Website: apple
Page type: customer-info-address
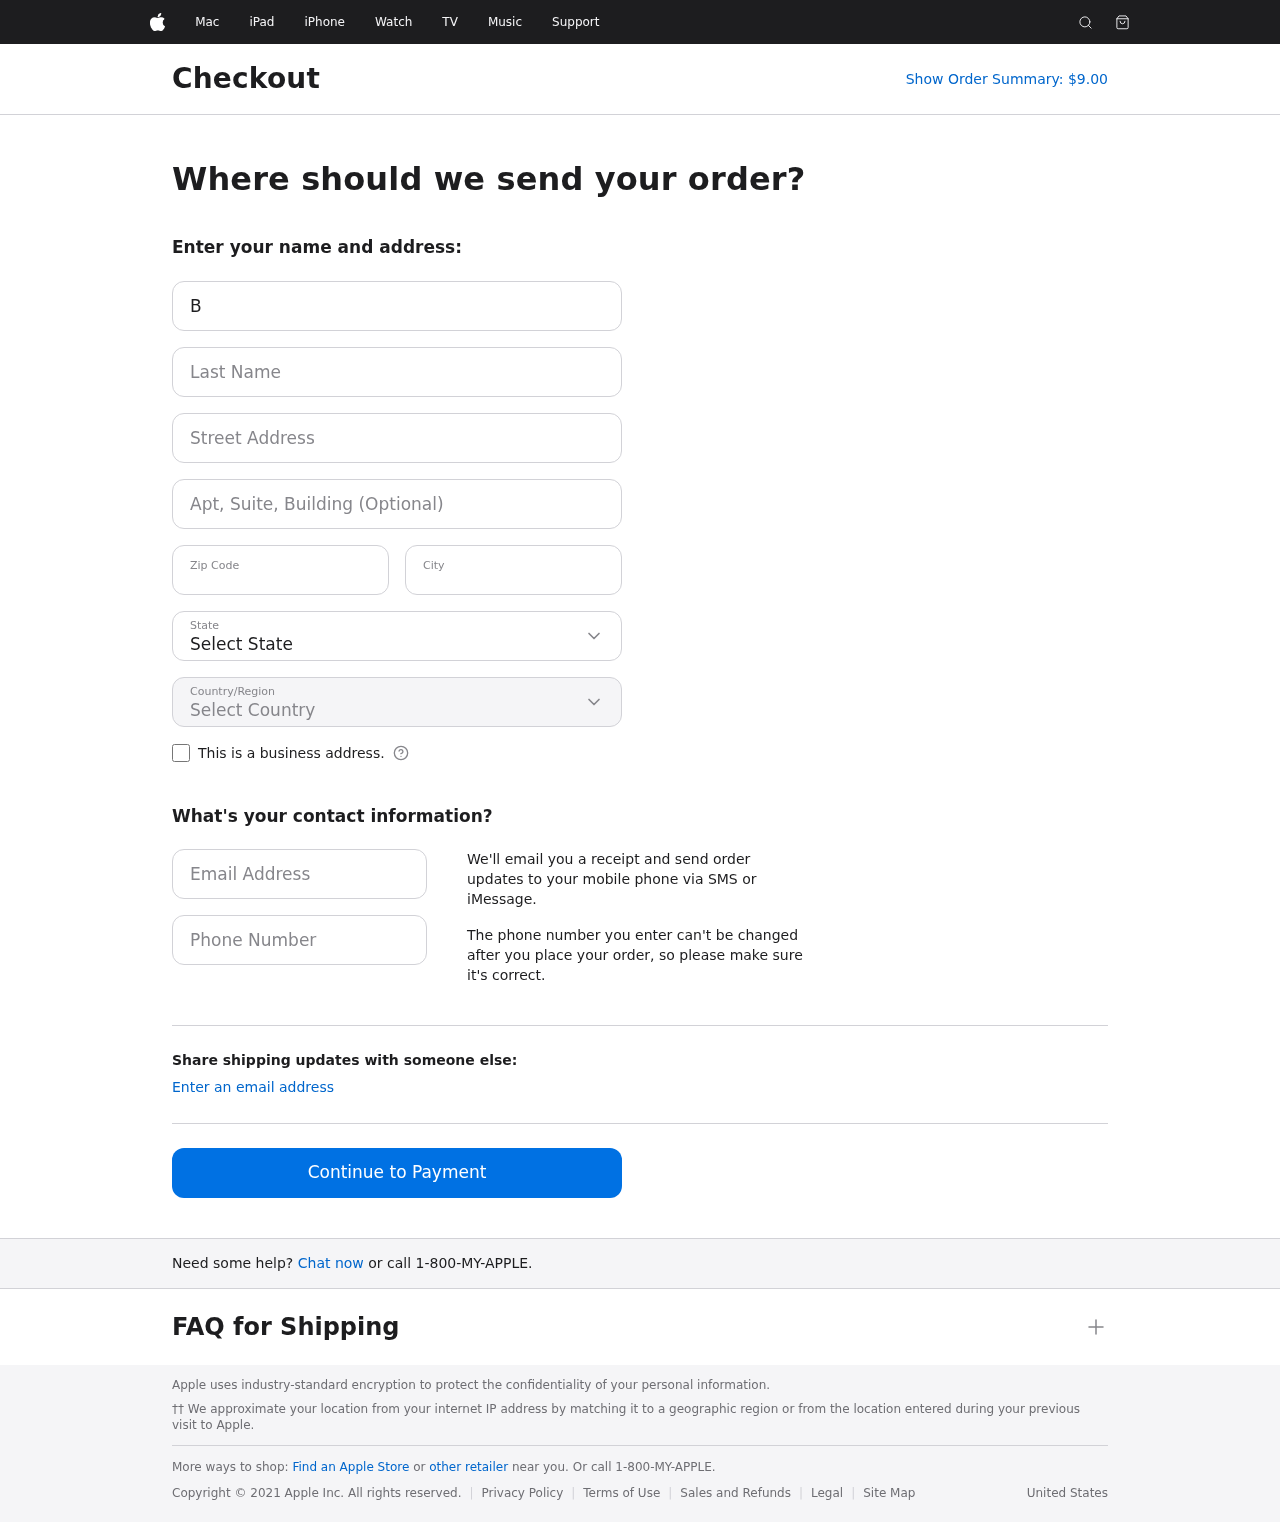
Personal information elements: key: PII_CITY
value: West Williamtown
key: PII_COUNTRY
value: United States
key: PII_EMAIL
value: bponce@hotmail.com
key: PII_FIRSTNAME
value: Brittany
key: PII_LASTNAME
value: Ponce
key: PII_PHONE
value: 9679542079
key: PII_POSTCODE
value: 97626
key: PII_STATE
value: Nebraska
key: PII_STREET
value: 689 Smith Springs
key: PII_STREET2
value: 09066 Stewart Vista Apt. 019
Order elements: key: ORDER_TOTAL
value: Show Order Summary: $9.00